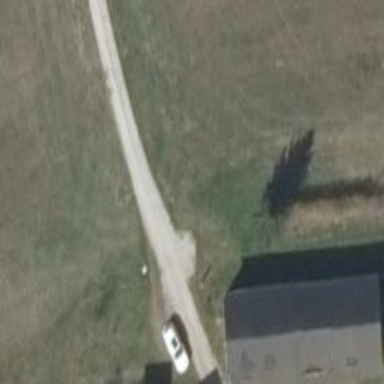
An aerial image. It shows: Driveway with ground surface.